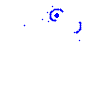
Particle: kaon